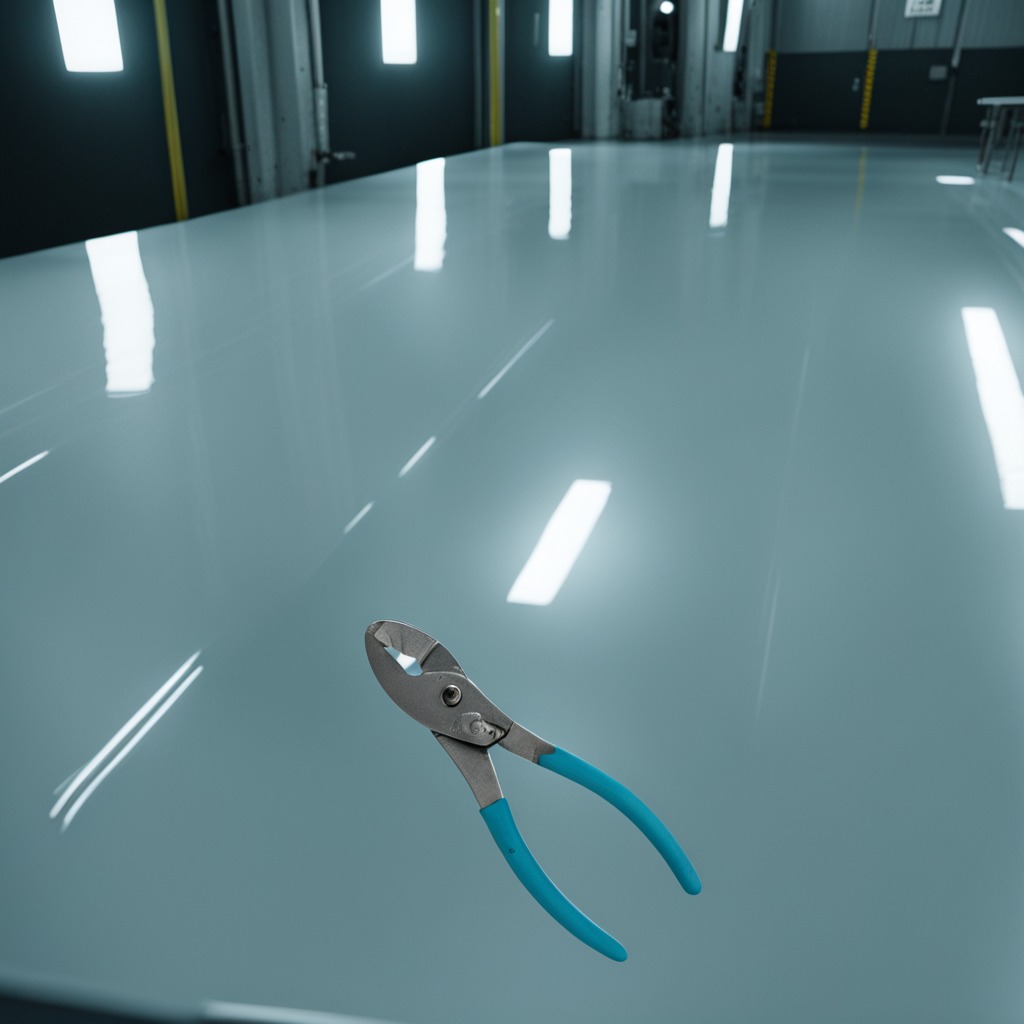
A plier is lying on a table in a ship maintenance bay industrial lighting.